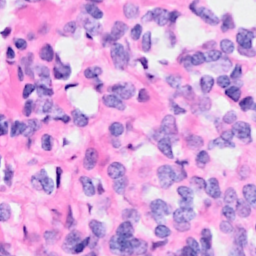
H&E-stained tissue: Breast